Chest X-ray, AP view. Patient: 48 years old, sex M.
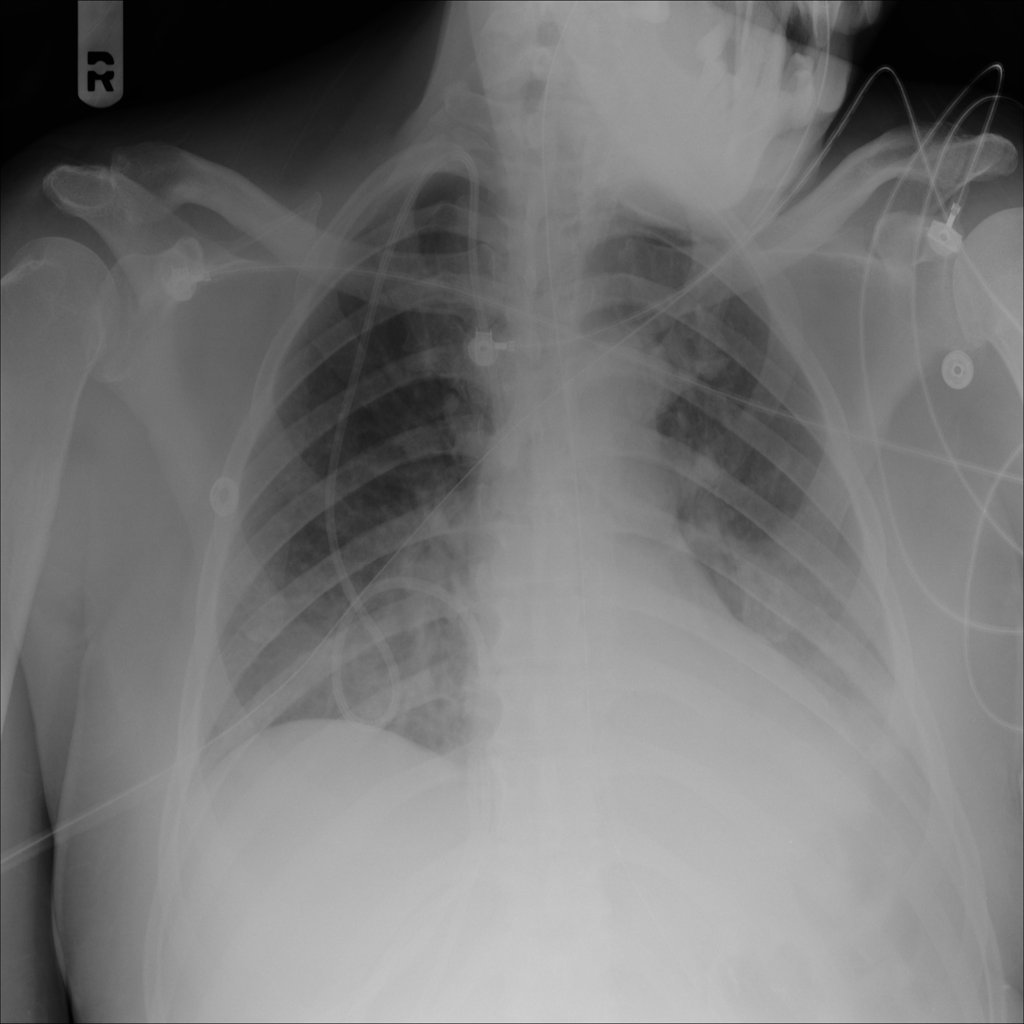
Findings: Atelectasis, Edema